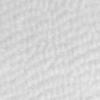
Label: no_change